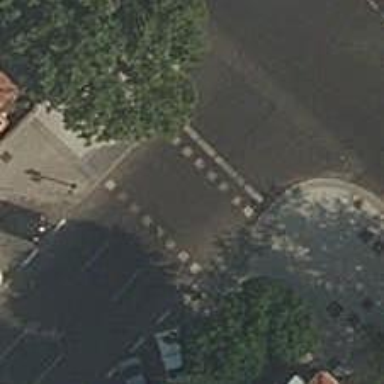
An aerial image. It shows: Road crossing with traffic signals.